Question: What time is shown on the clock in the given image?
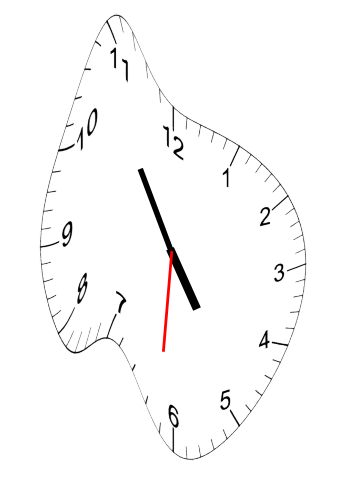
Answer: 04:54:31